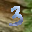
Label: 3